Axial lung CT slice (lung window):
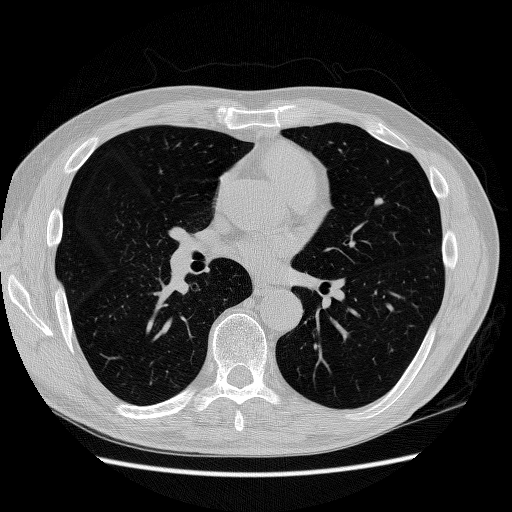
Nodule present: no